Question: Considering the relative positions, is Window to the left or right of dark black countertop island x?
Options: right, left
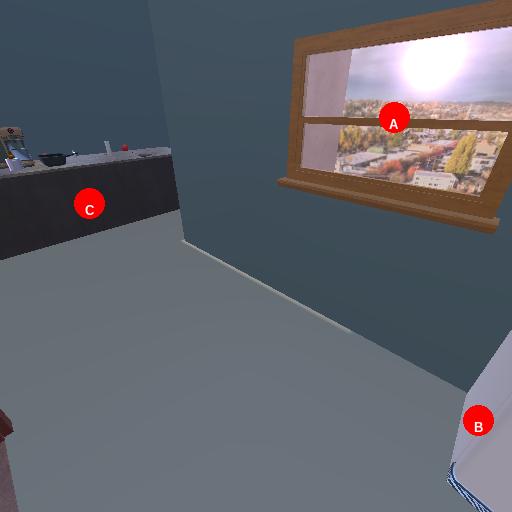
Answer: right